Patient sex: M
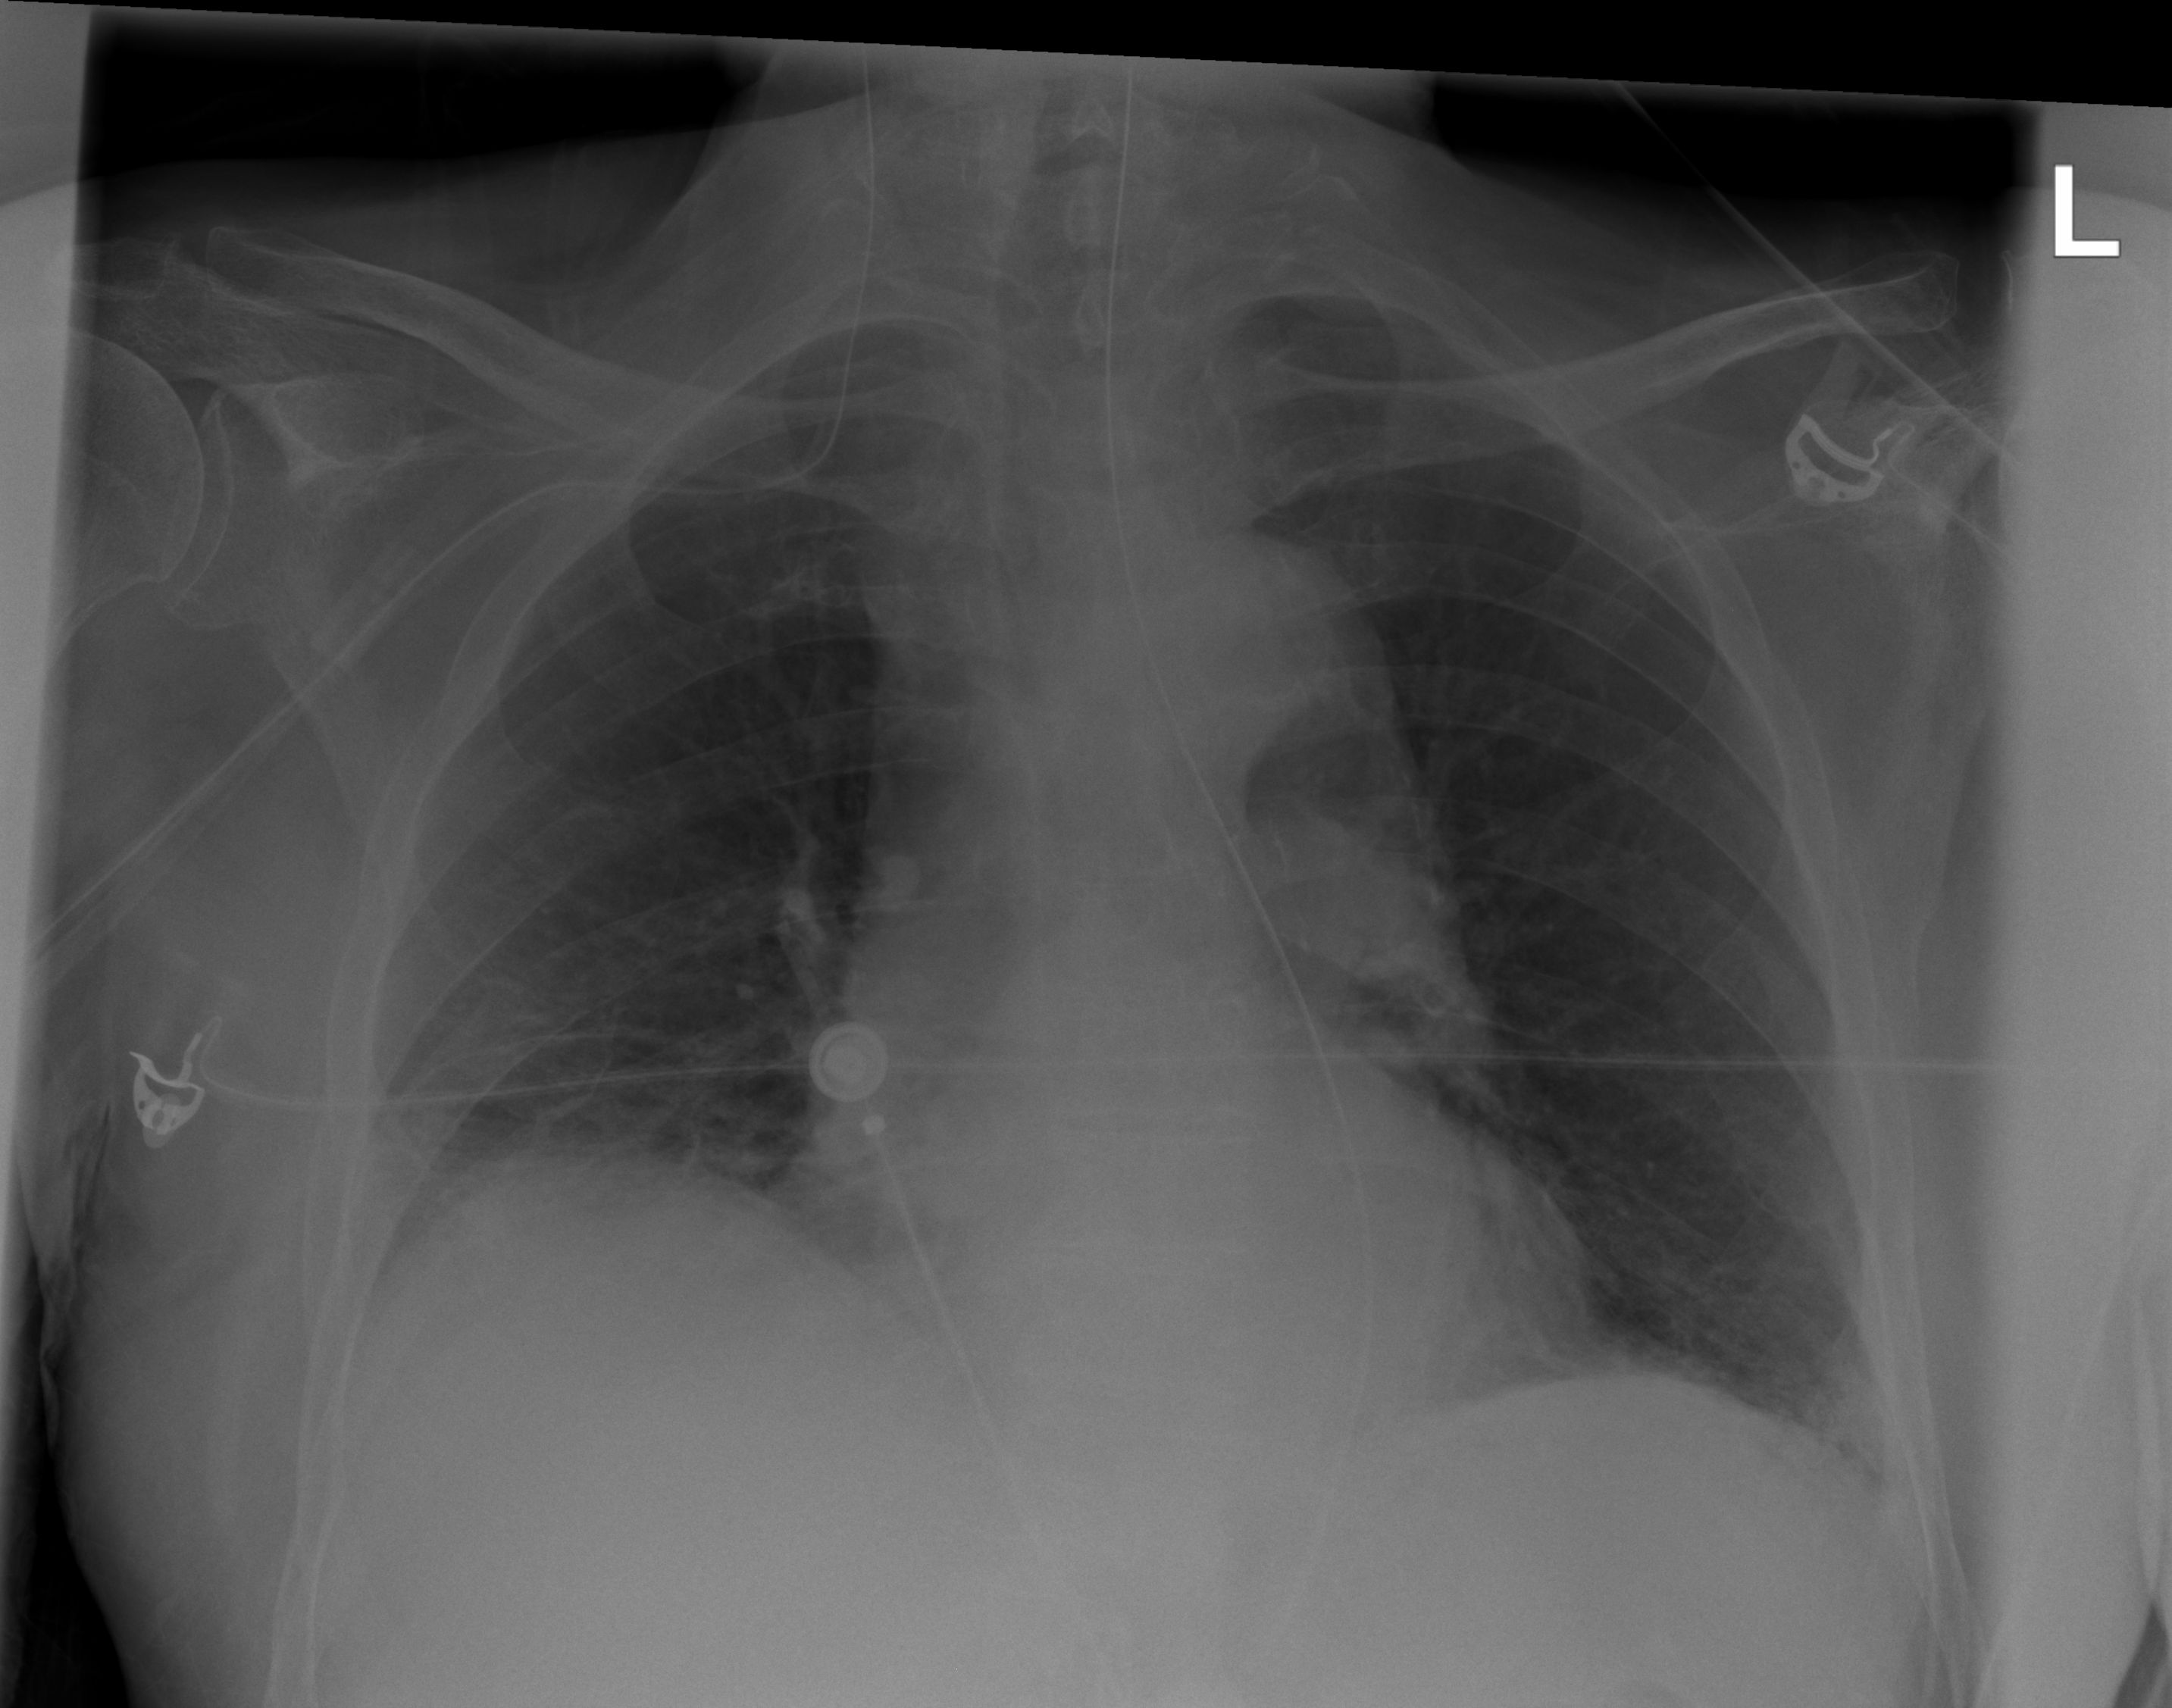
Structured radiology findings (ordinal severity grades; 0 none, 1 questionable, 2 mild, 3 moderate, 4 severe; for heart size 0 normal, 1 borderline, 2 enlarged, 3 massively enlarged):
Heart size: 0
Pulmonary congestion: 0
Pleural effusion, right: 0
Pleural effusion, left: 0
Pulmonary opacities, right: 1
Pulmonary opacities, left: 1
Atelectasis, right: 2
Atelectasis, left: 2